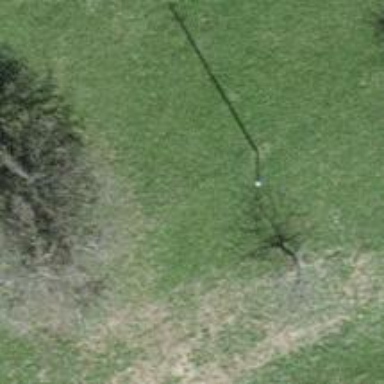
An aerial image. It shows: Power pole.